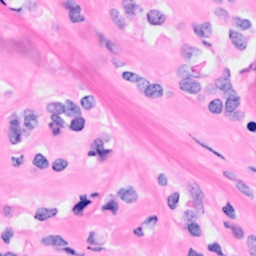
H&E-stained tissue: Breast